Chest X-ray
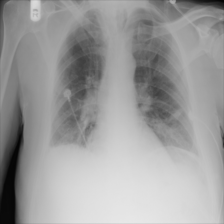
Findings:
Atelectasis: positive
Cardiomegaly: negative
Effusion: negative
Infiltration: negative
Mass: negative
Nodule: negative
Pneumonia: negative
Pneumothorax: negative
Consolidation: negative
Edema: negative
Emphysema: negative
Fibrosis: negative
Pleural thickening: negative
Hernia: negative